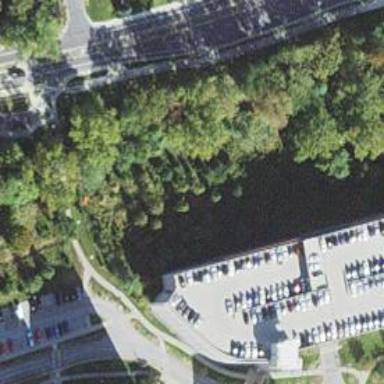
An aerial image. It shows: Multi-storey parking facility.